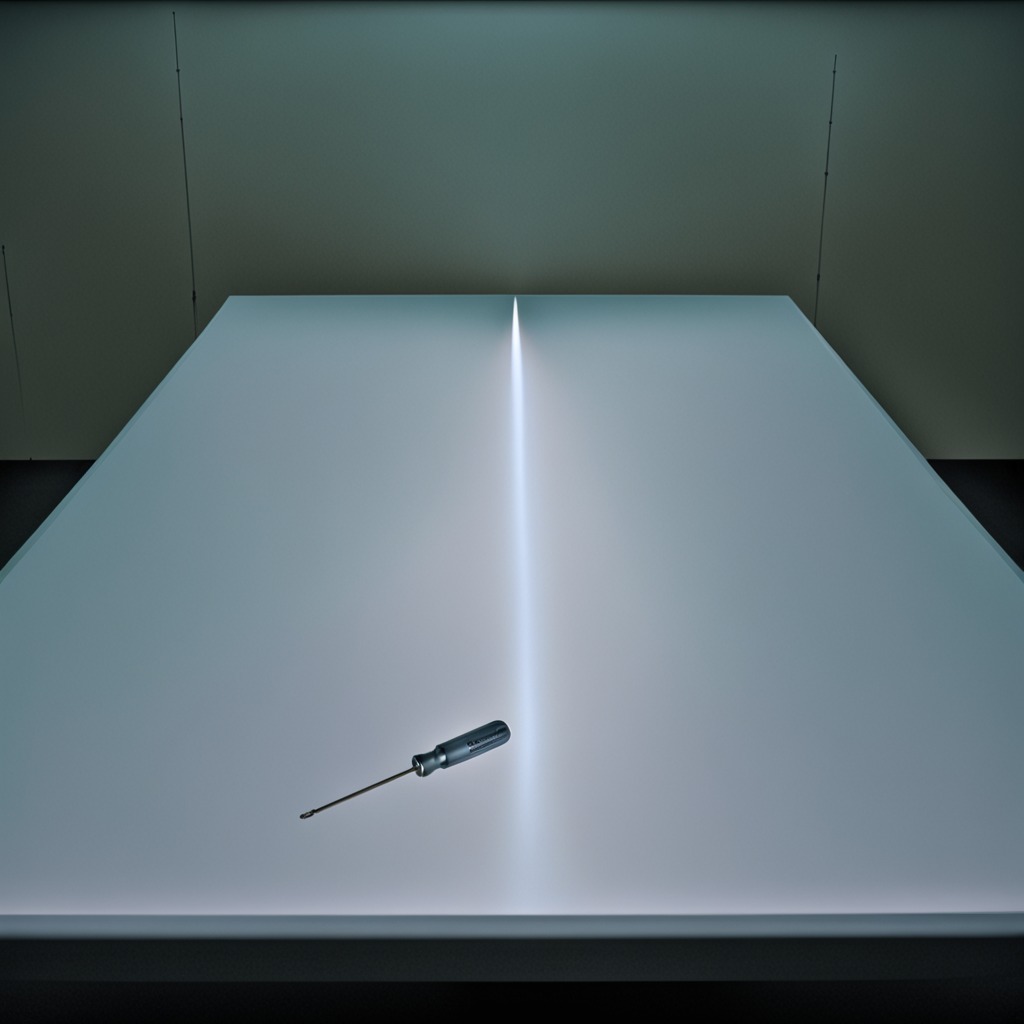
A screwdriver lies on a clean empty table in a railway signal maintenance room.